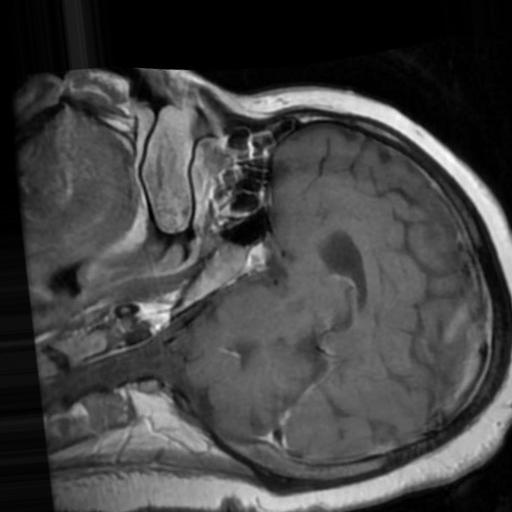
Label: brain_tumor